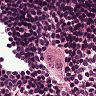
Metastatic tissue present: no